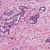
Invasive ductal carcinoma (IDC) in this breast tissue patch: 1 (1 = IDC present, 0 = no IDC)